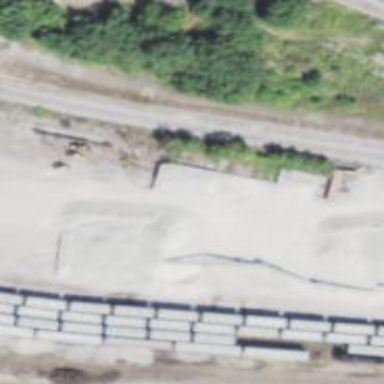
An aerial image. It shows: Unused railway yard.